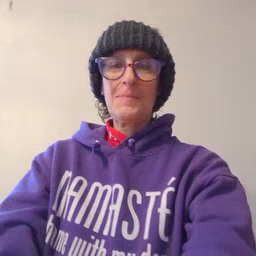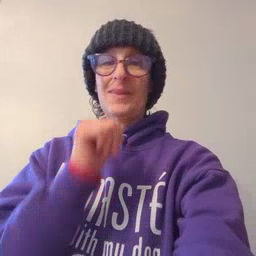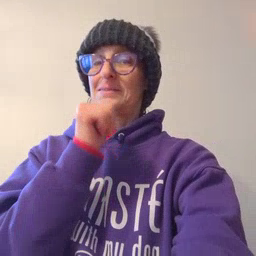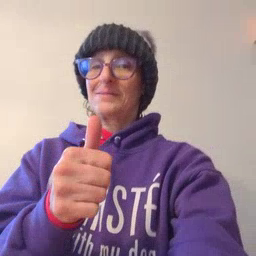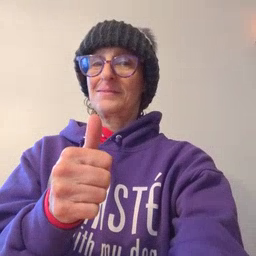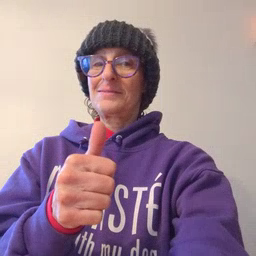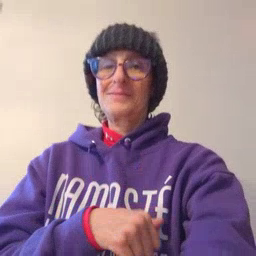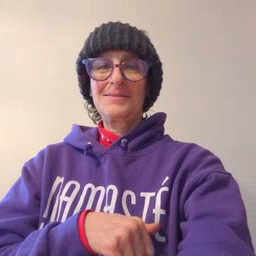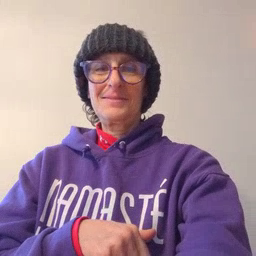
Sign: not